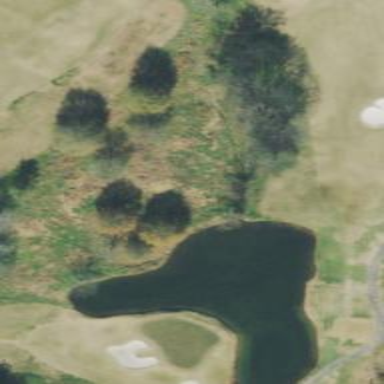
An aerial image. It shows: Scenic view of water hazard on golf course. The natural water feature adds beauty to the landscape.